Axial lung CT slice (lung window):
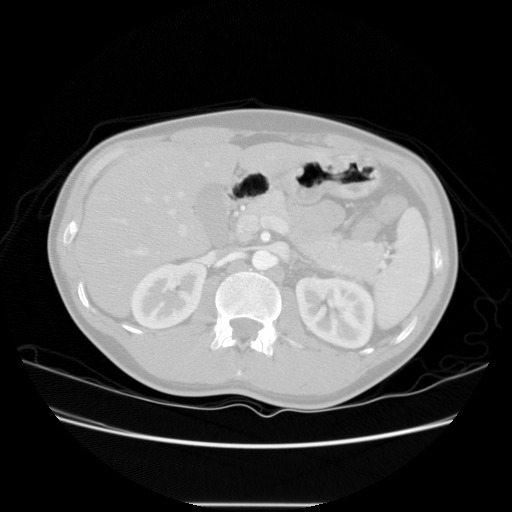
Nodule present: no